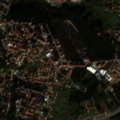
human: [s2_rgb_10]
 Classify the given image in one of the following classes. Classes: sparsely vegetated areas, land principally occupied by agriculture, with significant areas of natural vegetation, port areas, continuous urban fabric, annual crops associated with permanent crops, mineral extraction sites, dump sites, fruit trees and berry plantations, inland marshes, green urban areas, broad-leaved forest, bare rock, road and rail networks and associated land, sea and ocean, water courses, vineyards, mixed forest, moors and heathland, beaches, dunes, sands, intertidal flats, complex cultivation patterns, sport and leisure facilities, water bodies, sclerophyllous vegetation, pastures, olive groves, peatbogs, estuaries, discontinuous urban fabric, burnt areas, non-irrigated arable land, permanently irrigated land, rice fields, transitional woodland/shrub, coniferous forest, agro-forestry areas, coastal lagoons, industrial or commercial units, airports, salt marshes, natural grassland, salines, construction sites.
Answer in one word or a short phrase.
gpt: continuous urban fabric, annual crops associated with permanent crops, land principally occupied by agriculture, with significant areas of natural vegetation, coniferous forest, mixed forest